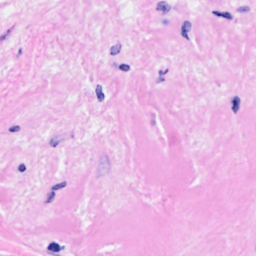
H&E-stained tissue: Breast